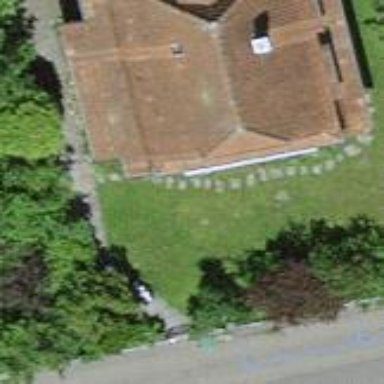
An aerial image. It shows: House with half-hipped roof shape.